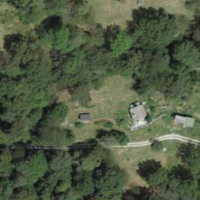
EUNIS habitat code: 44
Species observed at this site:
Primula veris